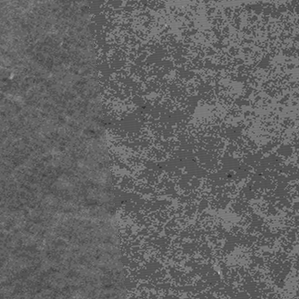
Label: frost